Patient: sex M, age 42
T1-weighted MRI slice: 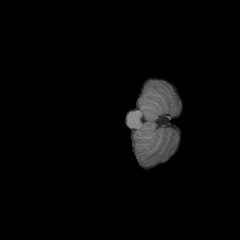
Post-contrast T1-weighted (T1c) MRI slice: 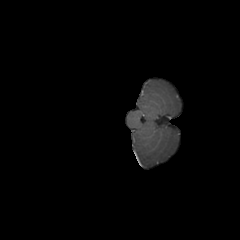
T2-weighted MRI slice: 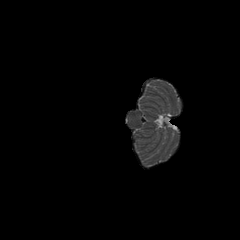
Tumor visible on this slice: no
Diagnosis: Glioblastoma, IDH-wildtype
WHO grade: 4